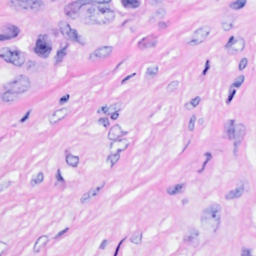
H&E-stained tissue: Breast